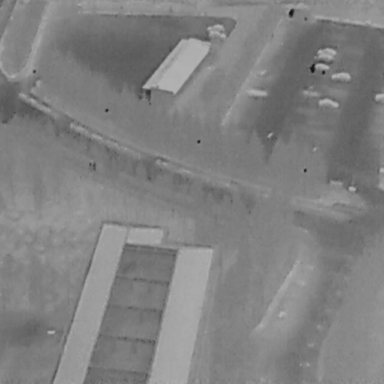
There are eight Cars in the infrared image.